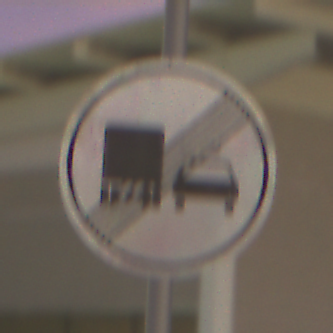
Verkehrszeichen: EndeUeberholverbotKraftfahrzeuge
Umgebung: Outdoor, Urban
Tageszeit: SunriseSunset
Wetter: PartlyCloudy
Licht: Artificial
Jahreszeit: NotSpecified
Kontrast: HighContrast